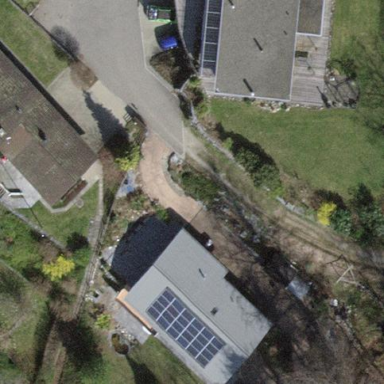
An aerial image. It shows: Detached building.